Question: I have an UINavigationController. I made VC1 the rootViewController and programatically load VC2 from VC1 and then have the custom animation to go from VC1 to VC2. Standard. Everything is fine and good.
Now, I would like to have a custom animation between the two like so:

In sum, VC1 slides out of view while VC2 is beneath it. Just like a stack of paper where you slide away the first sheet (VC1) and thus reveal the sheet beneath (VC2).
So what I tried is the following code which is called from VC1 in order to get to VC2. But there are problems with it:
'''
MyVC2 *vctwo = [[[MyVC2 alloc] init] autorelease];
CATransition *transition = [CATransition animation];
transition.duration = 1;
transition.timingFunction = [CAMediaTimingFunction functionWithName:kCAMediaTimingFunctionEaseInEaseOut];
transition.type = kCATransitionReveal;
transition.subtype = kCATransitionFromRight;
transition.delegate = self;
[self.navigationController.view.layer addAnimation:transition forKey:nil];
[[self navigationController] pushViewController:vctwo animated:YES];
'''
The problems are the following:
1. VC2 is not fixed in the background. It kind of slides in as well (even though I specified kCATransitionReveal). I want to be VC2 totally fixed in the background.
2. VC1 fades out. I don't really know why. I did not use kCATransitionFade or the like, so I can't see where the fade comes from.
Any suggestions why I am not getting the expected results would be very much appreciated. Sorry if this is obvious, but I am trying this for hours now and got really frustrated.
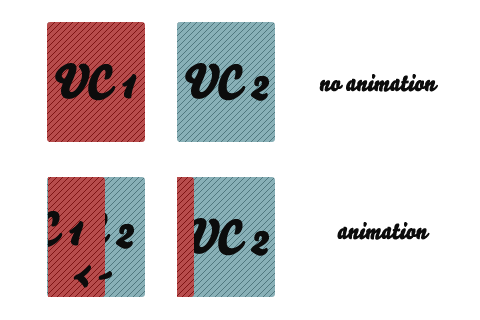
Answer: I suppose the only way to do this is to forget UINavigationController and come up with my own mechanism to handle everything:
<URL>
So if you wanted to custom animations between VCs, do not use UINavigationController. Here is sample code to swap between two VCs as described above:
'''
-(void)slideDoorOpenTo:(UIViewController *)aController duration:(float)aDuration {
[aController viewWillAppear:YES];
[activeController viewWillDisappear:YES];
//aController.view.alpha = 0.0f;
[self.view insertSubview:aController.view belowSubview:activeController.view]; // so that it is below activeController
[aController viewDidAppear:YES];
[UIView beginAnimations:nil context:nil];
[UIView setAnimationDuration:aDuration];
aController.view.transform = CGAffineTransformMakeTranslation(0,0);
activeController.view.transform = CGAffineTransformMakeTranslation(-320,0);
[UIView commitAnimations];
[self performSelector:@selector(animationDone:) withObject:aController afterDelay:aDuration];
}
'''